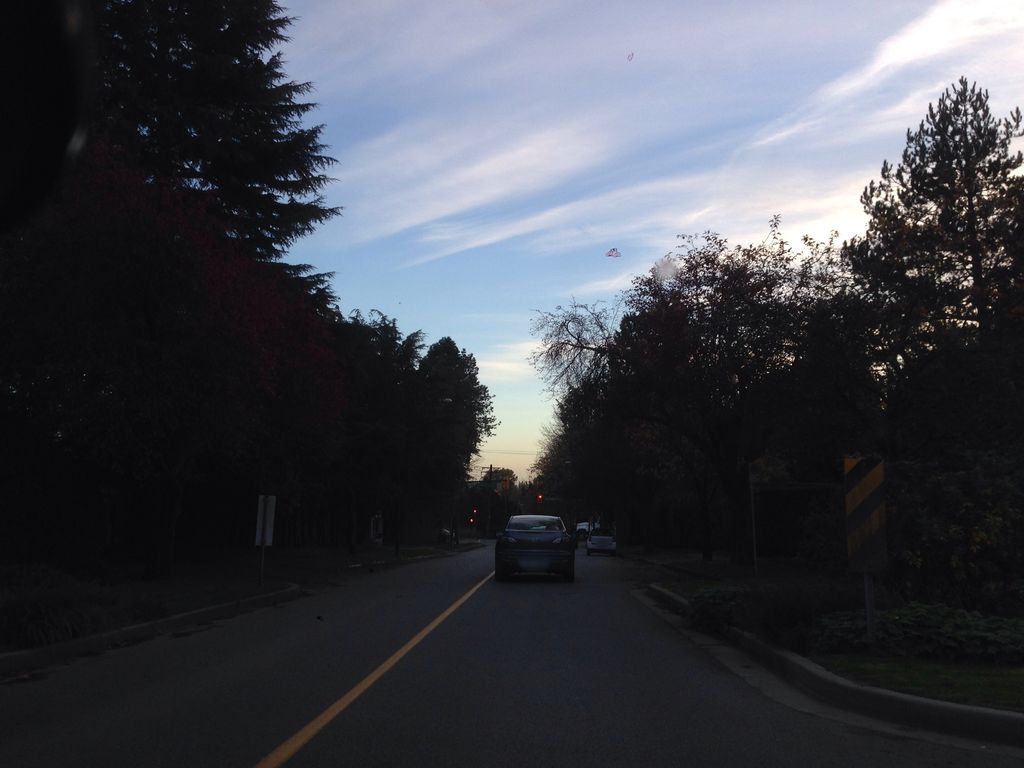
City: vancouver